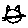
Label: cat